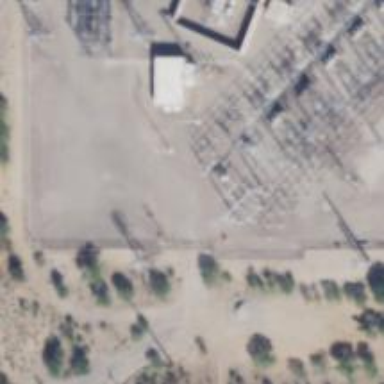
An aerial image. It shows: Switch used for power control.